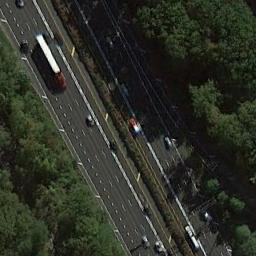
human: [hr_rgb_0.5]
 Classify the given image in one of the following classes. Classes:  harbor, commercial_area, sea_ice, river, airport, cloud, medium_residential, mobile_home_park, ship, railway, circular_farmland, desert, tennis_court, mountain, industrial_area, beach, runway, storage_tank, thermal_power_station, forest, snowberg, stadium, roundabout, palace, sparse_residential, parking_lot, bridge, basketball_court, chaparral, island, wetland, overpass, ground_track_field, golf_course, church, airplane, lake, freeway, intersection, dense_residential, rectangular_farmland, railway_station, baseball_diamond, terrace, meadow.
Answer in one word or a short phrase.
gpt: freeway